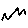
Label: zigzag